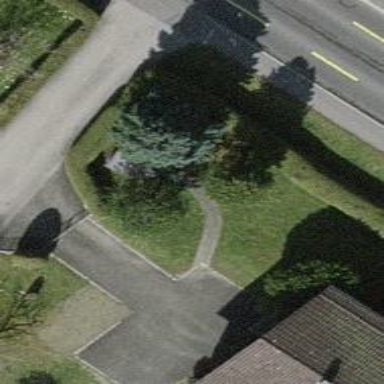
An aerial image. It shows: Urban tree with needleleaved evergreen leaves.